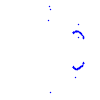
Particle: kaon